Aerial crown-view tile of a tropical tree (Barro Colorado Island, Panama), acquired 20250715:
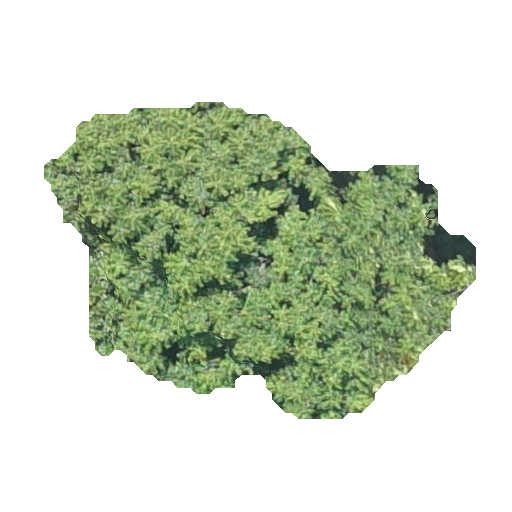
Species: Spondias mombin
GBIF accepted scientific name: Spondias mombin
Crown area: 137.202 m²